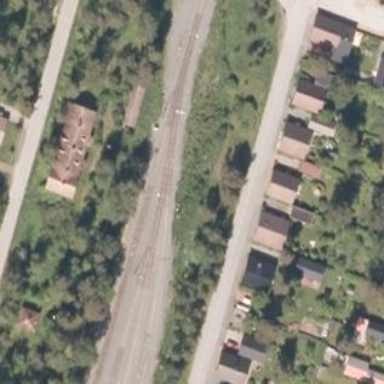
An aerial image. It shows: Railway siding for service.